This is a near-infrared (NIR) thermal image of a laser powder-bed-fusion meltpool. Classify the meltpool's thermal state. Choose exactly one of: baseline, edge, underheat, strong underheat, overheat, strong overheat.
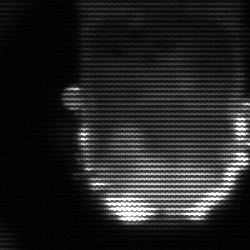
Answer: baseline